Question: I have a dataframe df with 3 columns :
'''
df=pd.DataFrame({
'User':['A','A','B','A','C','B','C'],
'Values':['x','y','z','p','q','r','s'],
'Date':[14,11,14,12,13,10,14]
})
'''
I want to create a new dataframe that will contain the rows corresponding to highest values in the 'Date' columns for each user. For example for the above dataframe I want the desired dataframe to be as follows ( its a jpeg image):

Can anyone help me with this problem?
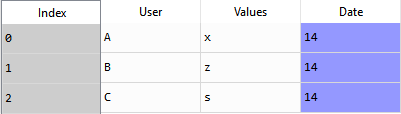
Answer: This answer assumes that there is different maximum values per user in 'Values' column:
'''
In [10]: def get_max(group):
...: return group[group.Date == group.Date.max()]
...:
In [12]: df.groupby('User').apply(get_max).reset_index(drop=True)
Out[12]:
Date User Values
0 14 A x
1 14 B z
2 14 C s
'''